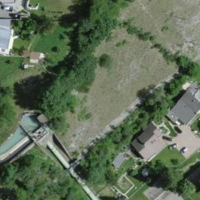
EUNIS habitat code: 55
Species observed at this site:
Dendrocopos major
Lycaena phlaeas